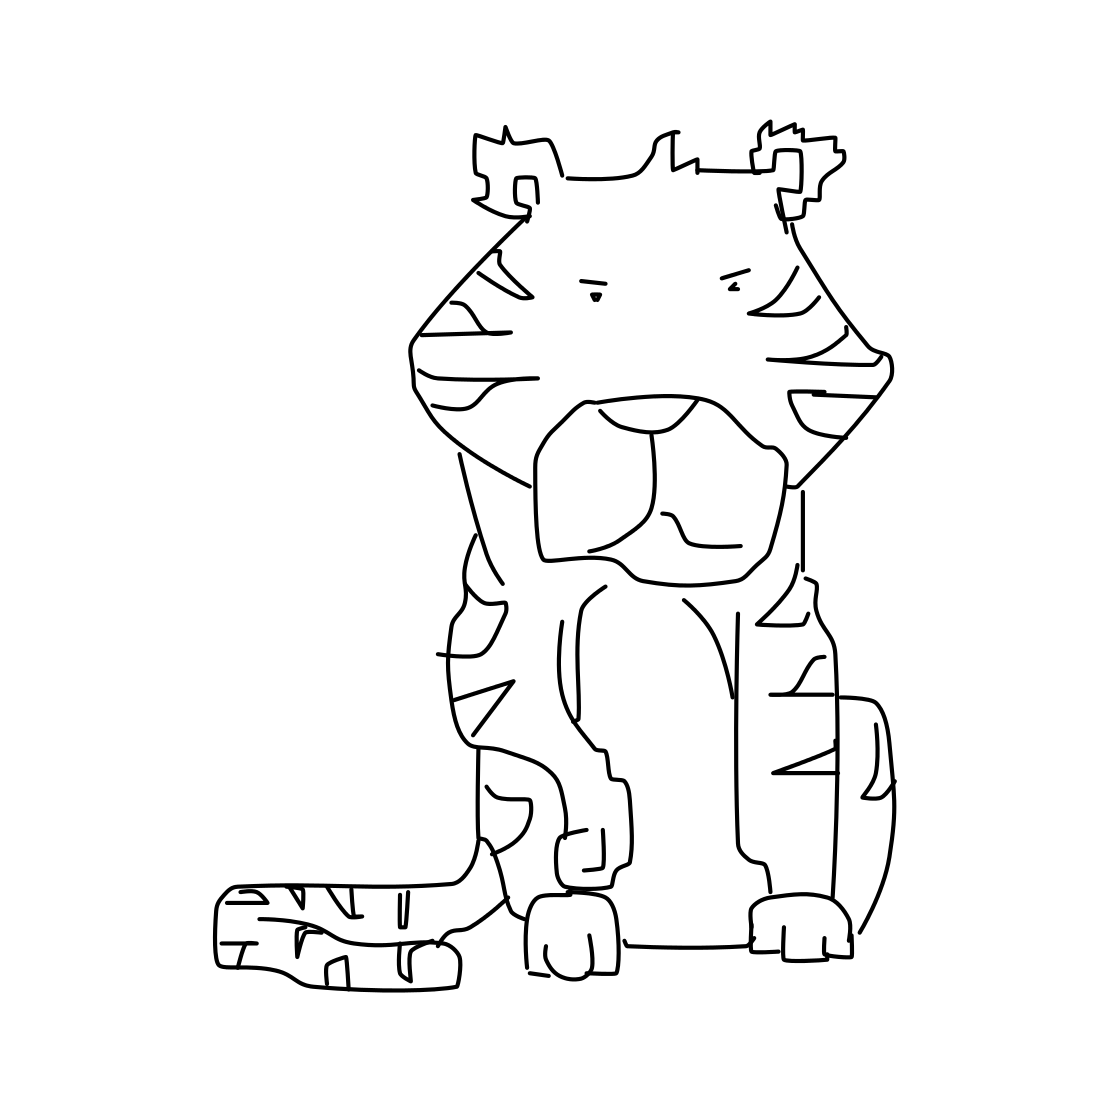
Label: tiger